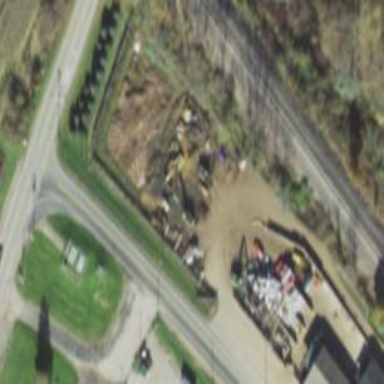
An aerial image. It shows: Recycling center that accepts scrap metal.